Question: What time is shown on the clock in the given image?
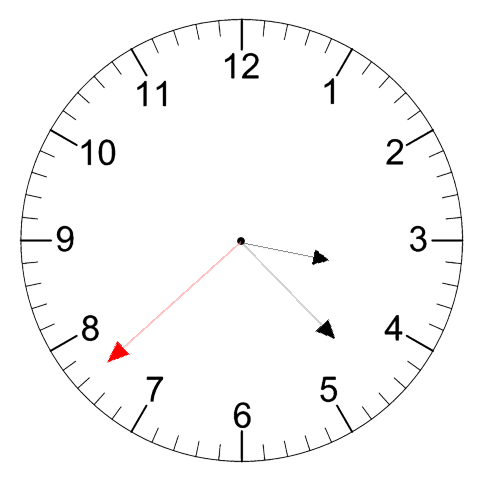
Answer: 03:22:38